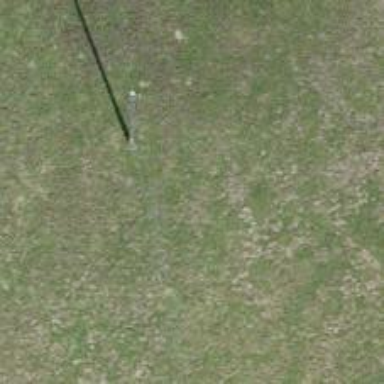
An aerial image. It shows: Power pole.